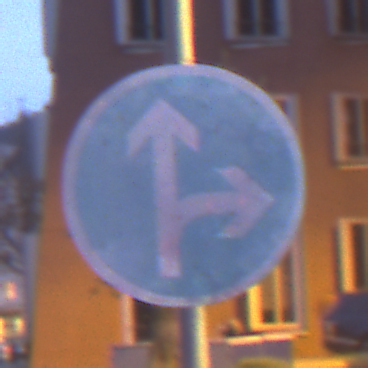
Verkehrszeichen: VorgeschriebeneFahrtrichtungGeradeausOderRechts
Umgebung: Outdoor, Urban
Tageszeit: Night
Wetter: PartlyCloudy
Licht: Artificial
Jahreszeit: NotSpecified
Kontrast: HighContrast